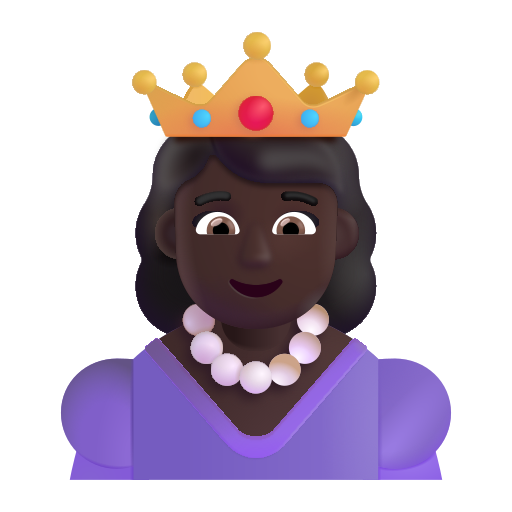
princess color dark